Question: So I've been looking around for days now and I can not find any tutorials on how to make a UI similar to this.

I want to do something similar to this where the buttons are intents and go to my activities instead of the home screen activities(phone, market, contacts, etc). Does anyone have any idea on how to start this?
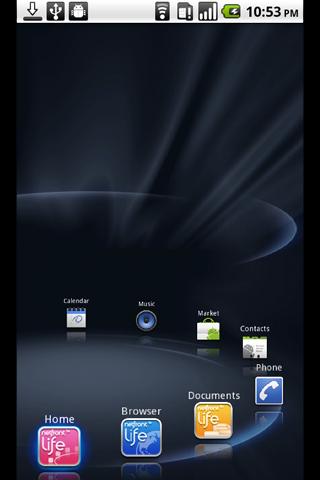
Answer: This is complicated because it uses 3D camera transformation, it is not really for beginners but you can have a go at it:
<URL>